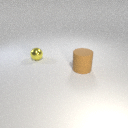
small yellow metal sphere behind large brown rubber cylinder